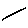
Label: line